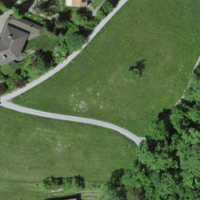
EUNIS habitat code: 24
Species observed at this site:
Prunus padus
Gymnadenia conopsea